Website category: jobs
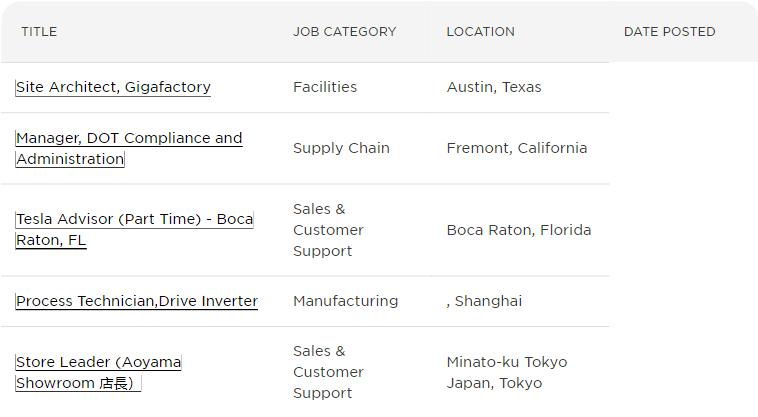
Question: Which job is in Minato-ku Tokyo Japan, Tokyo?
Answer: Store Leader (Aoyama Showroom

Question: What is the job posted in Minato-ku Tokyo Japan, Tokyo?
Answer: Store Leader (Aoyama Showroom

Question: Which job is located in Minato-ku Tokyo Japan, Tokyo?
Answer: Store Leader (Aoyama Showroom

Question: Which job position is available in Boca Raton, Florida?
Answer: Tesla Advisor (Part Time) - Boca Raton, FL

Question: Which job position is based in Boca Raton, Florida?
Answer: Tesla Advisor (Part Time) - Boca Raton, FL

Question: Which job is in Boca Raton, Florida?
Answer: Tesla Advisor (Part Time) - Boca Raton, FL

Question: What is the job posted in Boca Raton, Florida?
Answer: Tesla Advisor (Part Time) - Boca Raton, FL

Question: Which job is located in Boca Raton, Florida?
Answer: Tesla Advisor (Part Time) - Boca Raton, FL

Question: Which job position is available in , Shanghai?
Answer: Process Technician,Drive Inverter

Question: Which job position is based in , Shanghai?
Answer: Process Technician,Drive Inverter

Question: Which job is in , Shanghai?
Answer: Process Technician,Drive Inverter

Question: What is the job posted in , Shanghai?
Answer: Process Technician,Drive Inverter

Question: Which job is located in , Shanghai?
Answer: Process Technician,Drive Inverter